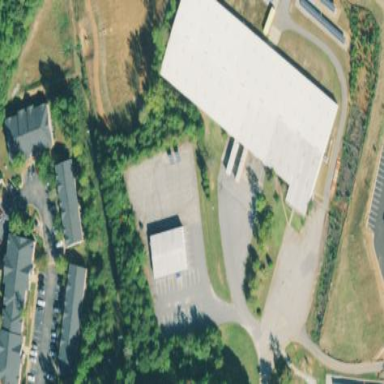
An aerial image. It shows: Industrial building.